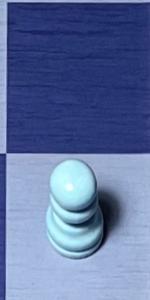
Label: Pawn_White